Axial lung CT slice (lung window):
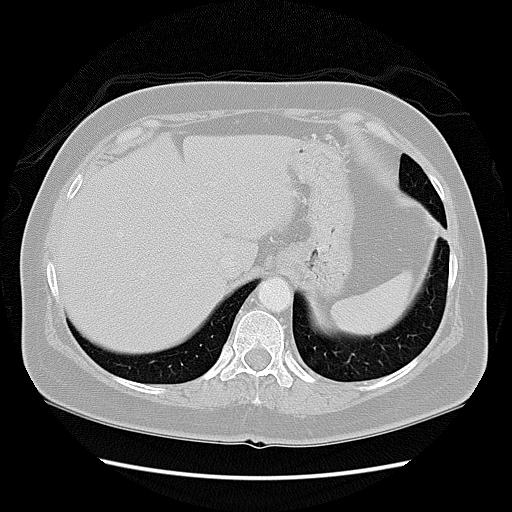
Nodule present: no